Aerial crown-view tile of a tropical tree (Barro Colorado Island, Panama), acquired 20240813:
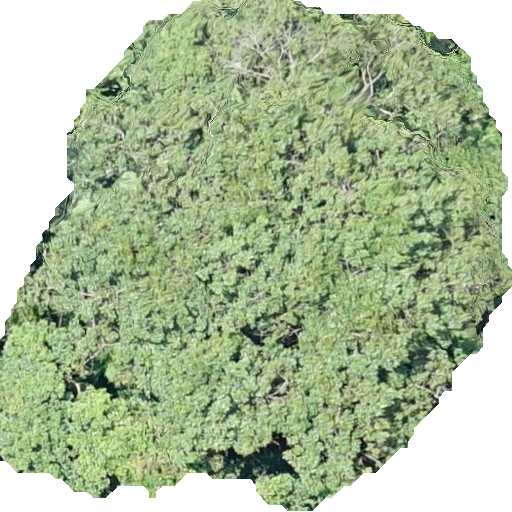
Species: Andira inermis
GBIF accepted scientific name: Andira inermis
Crown area: 303.71 m²